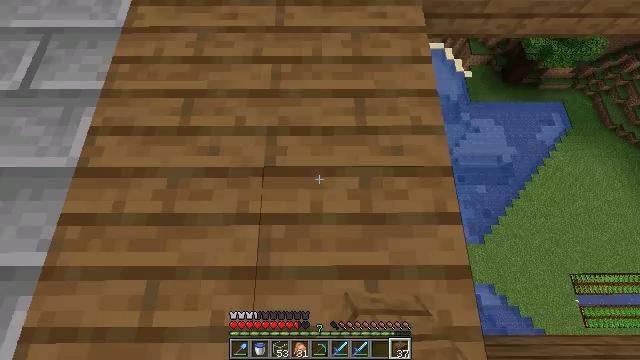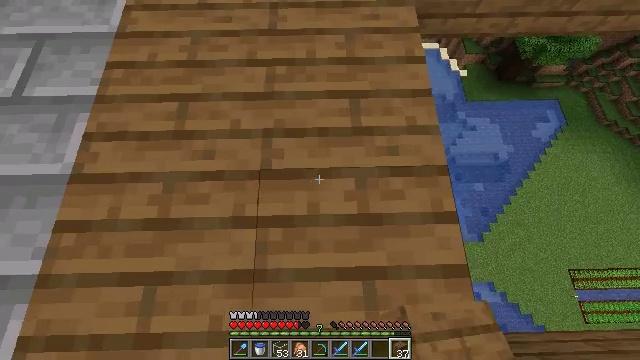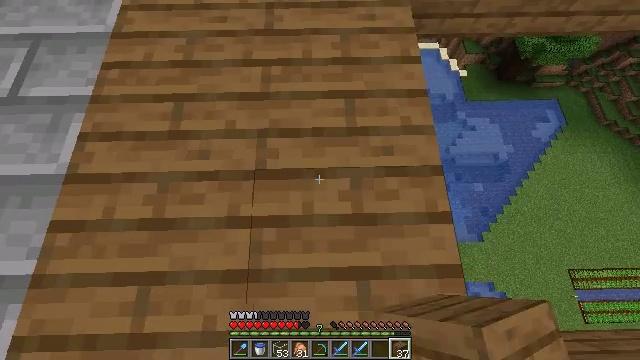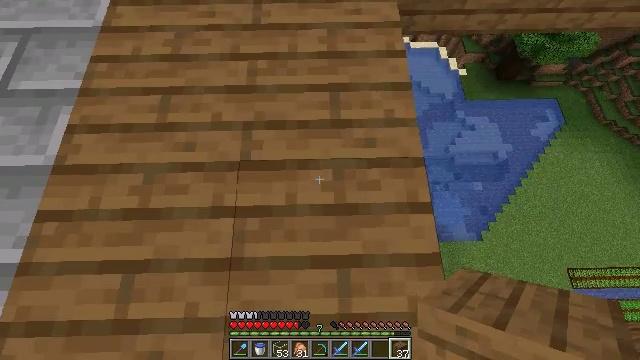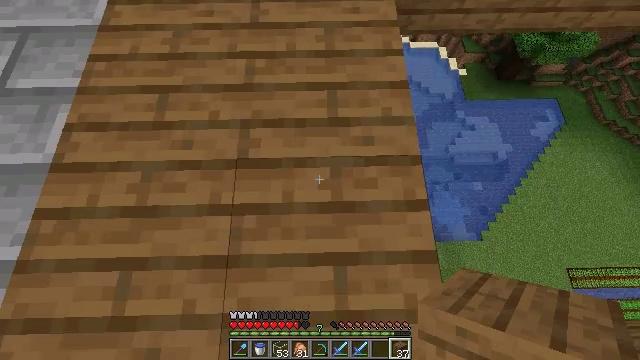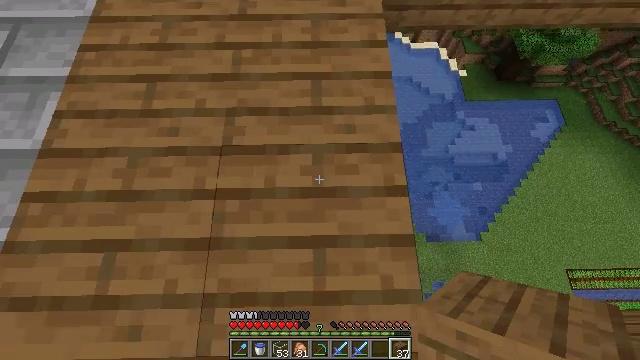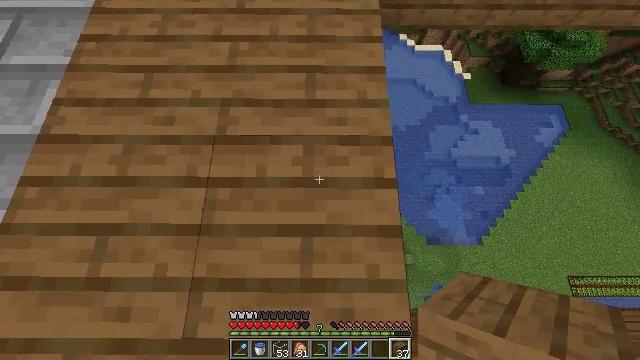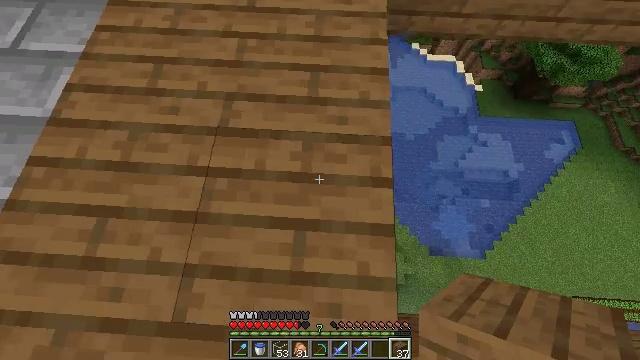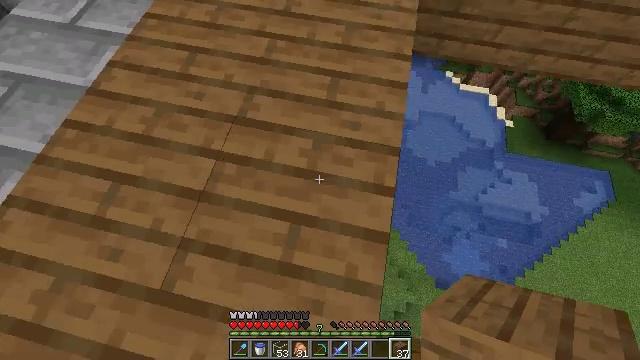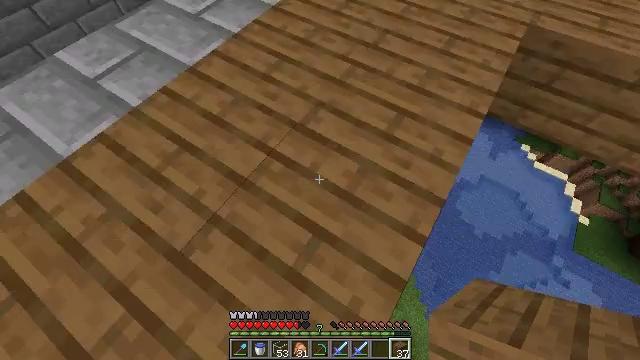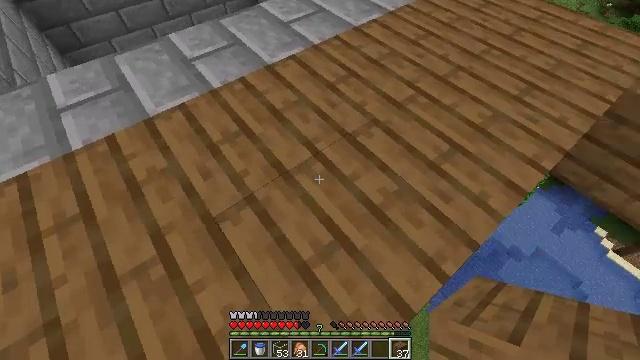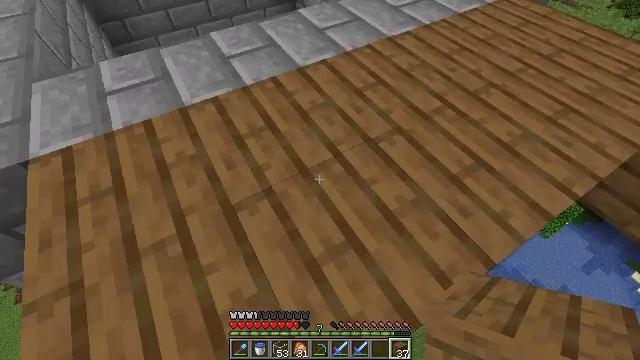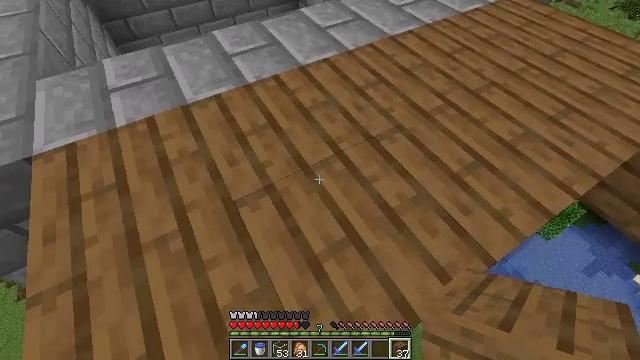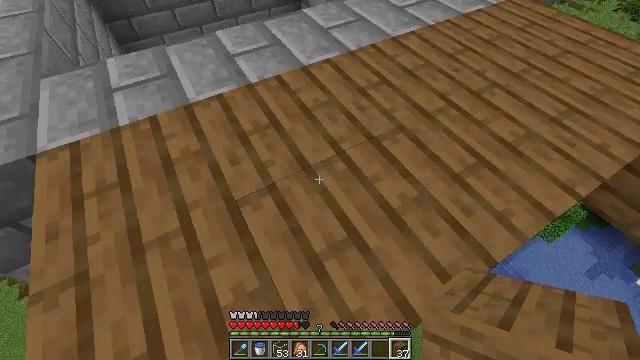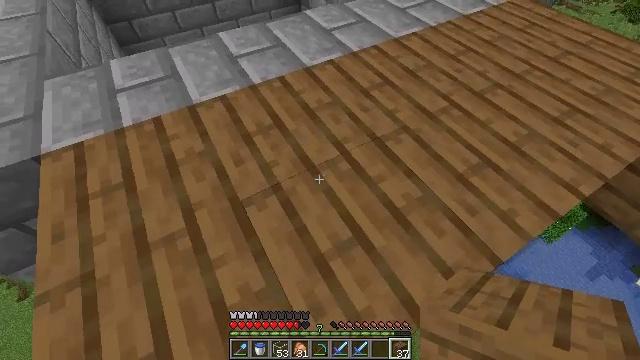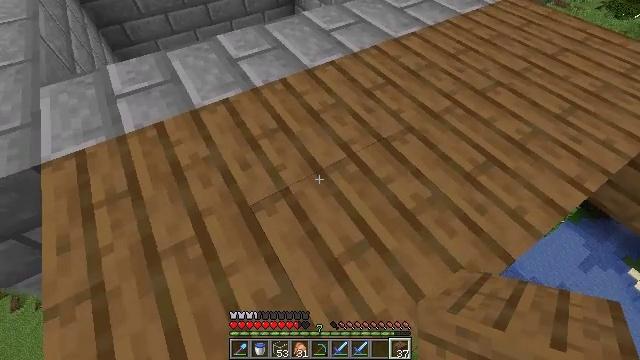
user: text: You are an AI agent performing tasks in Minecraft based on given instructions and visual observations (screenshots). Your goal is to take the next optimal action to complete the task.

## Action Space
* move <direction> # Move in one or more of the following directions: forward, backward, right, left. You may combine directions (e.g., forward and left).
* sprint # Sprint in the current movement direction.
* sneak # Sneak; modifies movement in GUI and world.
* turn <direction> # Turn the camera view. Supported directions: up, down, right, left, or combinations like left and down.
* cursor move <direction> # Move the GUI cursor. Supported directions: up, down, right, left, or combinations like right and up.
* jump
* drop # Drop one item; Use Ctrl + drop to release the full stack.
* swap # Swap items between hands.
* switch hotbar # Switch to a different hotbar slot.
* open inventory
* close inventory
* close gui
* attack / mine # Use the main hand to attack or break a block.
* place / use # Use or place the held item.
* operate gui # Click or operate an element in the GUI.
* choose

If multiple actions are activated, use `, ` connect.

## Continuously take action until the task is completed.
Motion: motion action
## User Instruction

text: Harvest spruce planks for building.
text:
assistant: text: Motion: move right, sneak, turn right
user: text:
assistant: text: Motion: move back and move right, sneak
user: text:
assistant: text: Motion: move back and move right, sneak
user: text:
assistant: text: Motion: move back and move right, sneak
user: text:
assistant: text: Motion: move back and move right, sneak
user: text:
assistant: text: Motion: move back and move right, sneak, turn left
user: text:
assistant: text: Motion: move back and move right, sneak, turn left
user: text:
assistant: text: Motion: move back and move right, sneak, turn left and up
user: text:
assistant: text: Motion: move back and move right, sneak, turn left and up
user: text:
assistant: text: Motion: sneak, turn left and up
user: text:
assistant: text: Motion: sneak, turn left and up
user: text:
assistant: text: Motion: sneak
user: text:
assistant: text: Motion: move left, sneak
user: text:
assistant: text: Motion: move left, sneak
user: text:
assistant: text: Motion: move forward and move left, sneak, turn right
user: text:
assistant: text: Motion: move forward and move left, sneak, turn right
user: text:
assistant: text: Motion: move forward and move left, sneak, turn right
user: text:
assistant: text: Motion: move forward and move left, sneak, turn right
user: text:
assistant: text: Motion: sneak
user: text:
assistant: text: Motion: sneak
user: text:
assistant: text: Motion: sneak
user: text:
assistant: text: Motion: sneak
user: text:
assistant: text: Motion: sneak
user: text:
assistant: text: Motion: sneak
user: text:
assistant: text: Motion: sneak
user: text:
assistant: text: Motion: sneak
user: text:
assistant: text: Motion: sneak
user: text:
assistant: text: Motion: sneak
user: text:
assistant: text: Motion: sneak
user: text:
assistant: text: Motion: sneak